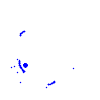
Particle: pion